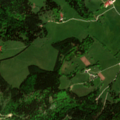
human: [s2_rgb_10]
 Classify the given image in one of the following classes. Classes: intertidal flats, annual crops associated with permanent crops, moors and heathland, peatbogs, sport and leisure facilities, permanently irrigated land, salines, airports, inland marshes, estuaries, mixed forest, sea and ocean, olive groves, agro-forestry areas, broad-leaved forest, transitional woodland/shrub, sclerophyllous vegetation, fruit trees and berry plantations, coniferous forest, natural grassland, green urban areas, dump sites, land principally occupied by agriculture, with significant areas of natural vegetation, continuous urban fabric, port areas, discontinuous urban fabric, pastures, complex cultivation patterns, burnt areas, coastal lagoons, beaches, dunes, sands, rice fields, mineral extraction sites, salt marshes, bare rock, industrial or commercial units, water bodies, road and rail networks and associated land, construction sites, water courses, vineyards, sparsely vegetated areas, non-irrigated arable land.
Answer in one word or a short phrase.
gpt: mixed forest, natural grassland